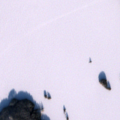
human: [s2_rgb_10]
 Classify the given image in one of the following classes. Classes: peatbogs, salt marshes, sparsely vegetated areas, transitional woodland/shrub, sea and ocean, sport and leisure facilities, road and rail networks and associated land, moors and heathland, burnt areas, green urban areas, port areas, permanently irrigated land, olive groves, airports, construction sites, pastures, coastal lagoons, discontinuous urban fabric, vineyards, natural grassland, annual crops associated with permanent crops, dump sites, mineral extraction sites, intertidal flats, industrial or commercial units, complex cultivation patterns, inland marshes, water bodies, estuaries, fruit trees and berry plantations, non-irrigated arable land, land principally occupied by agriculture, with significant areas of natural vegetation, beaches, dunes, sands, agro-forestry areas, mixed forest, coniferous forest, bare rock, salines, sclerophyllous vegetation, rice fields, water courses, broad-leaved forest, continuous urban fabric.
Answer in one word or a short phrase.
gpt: mixed forest, water bodies